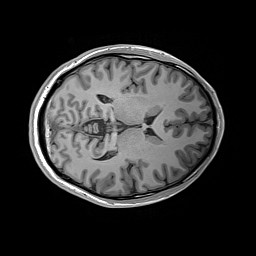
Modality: T1w
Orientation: axial
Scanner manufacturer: siemens
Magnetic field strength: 3 T
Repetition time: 2.2 s
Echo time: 0.00244 s